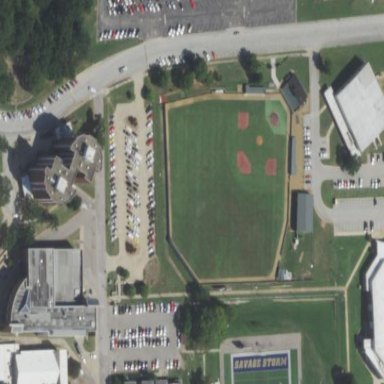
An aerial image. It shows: Stadium used for baseball.